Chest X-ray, PA view. Patient: 69 years old, sex M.
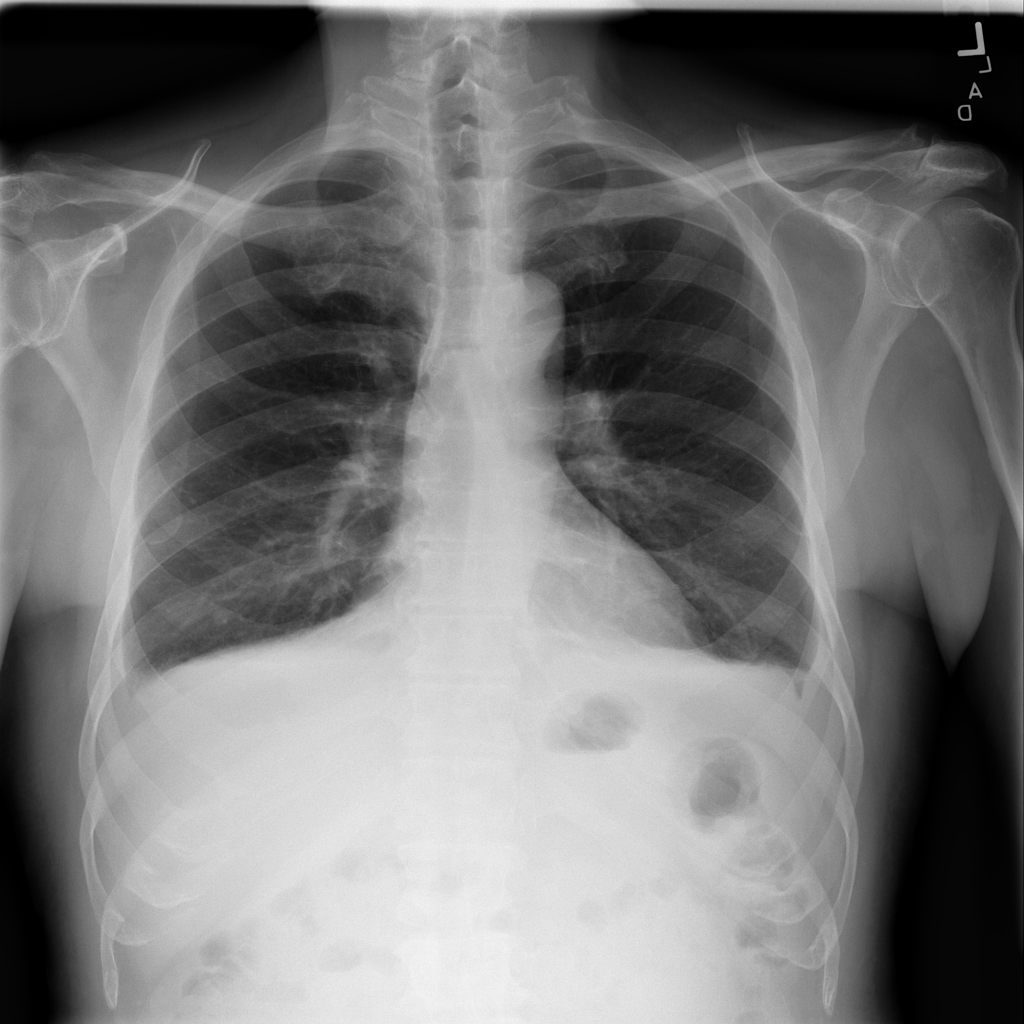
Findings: No Finding